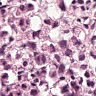
Metastatic tissue present: yes